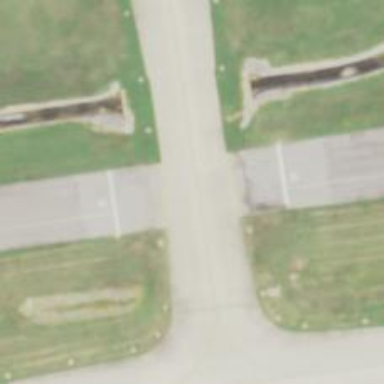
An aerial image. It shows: View of taxiway at the airport.